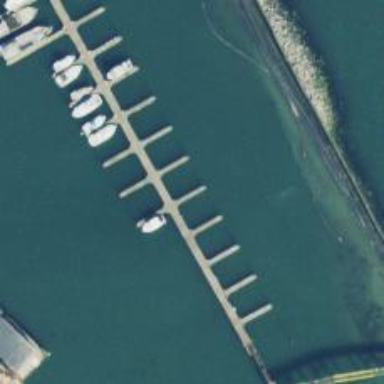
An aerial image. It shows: Pier with mooring facilities.